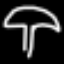
Label: mushroom